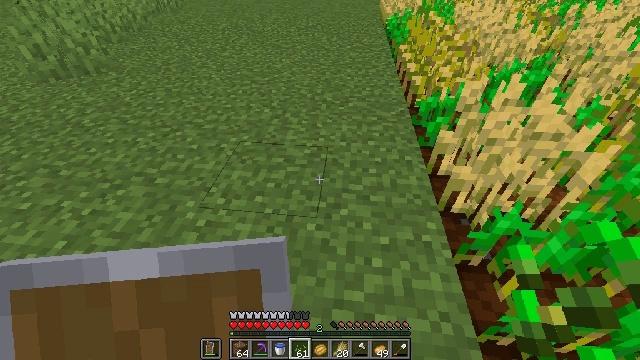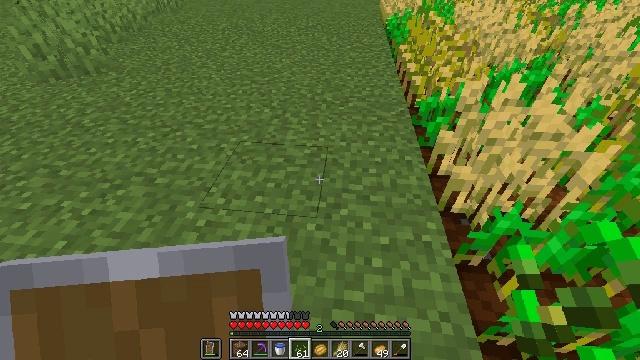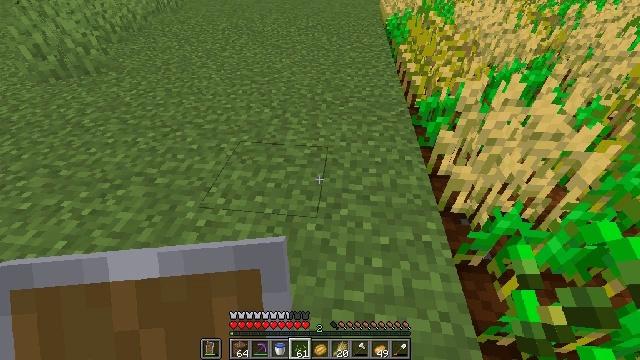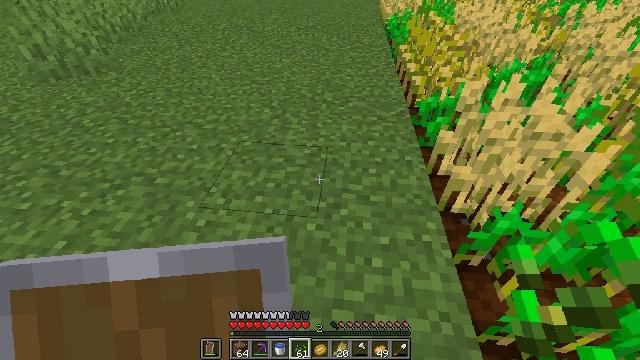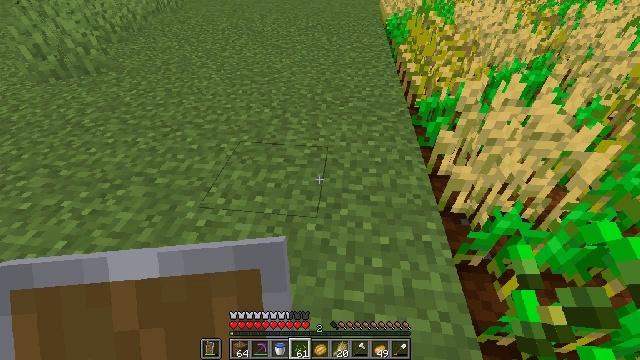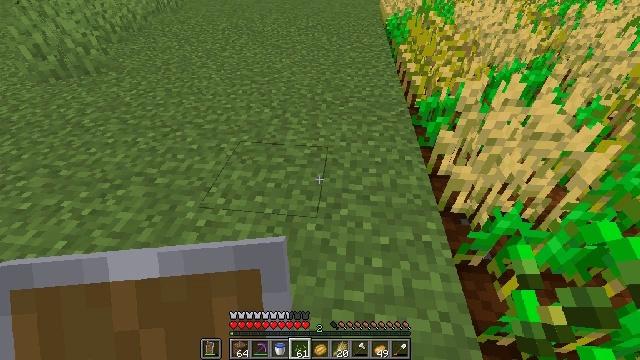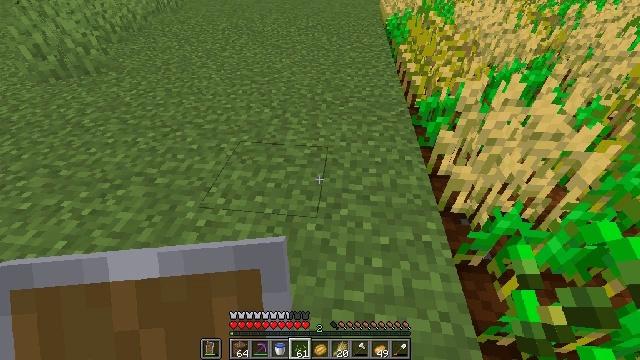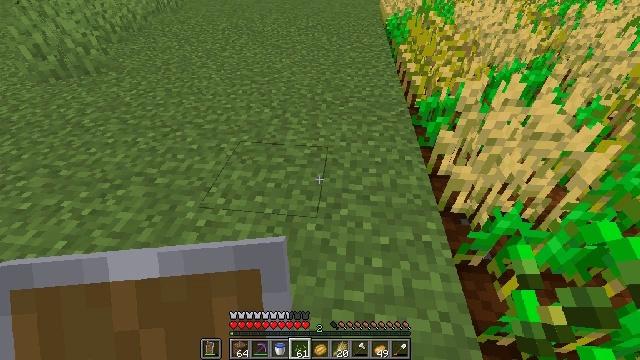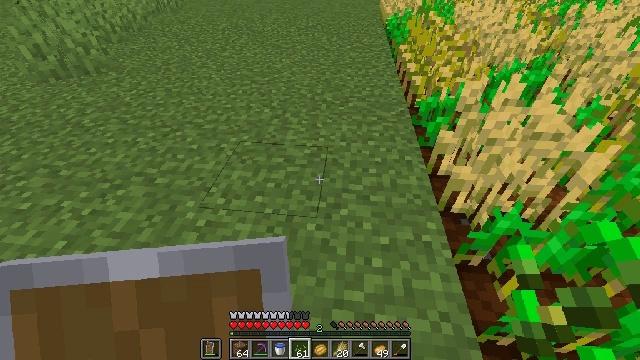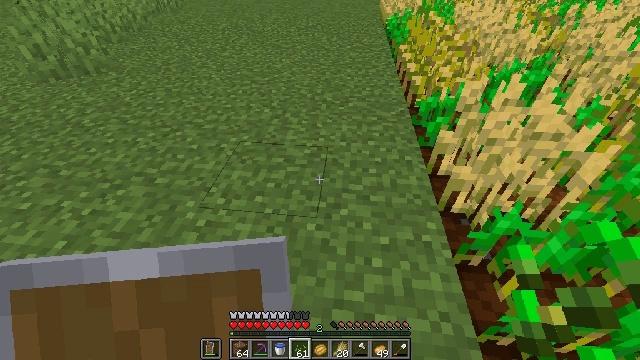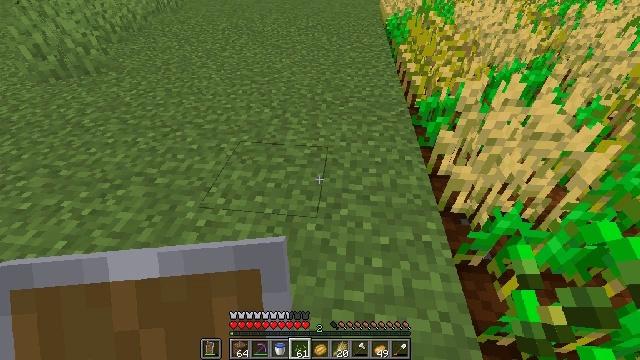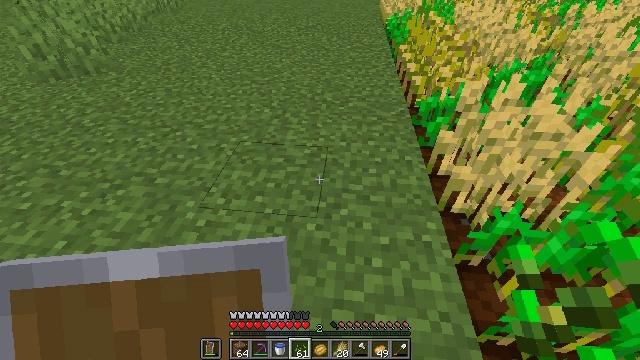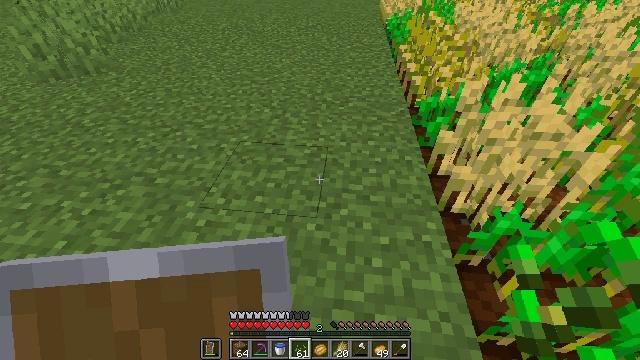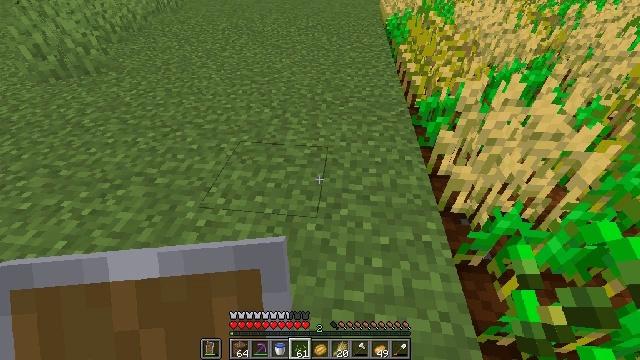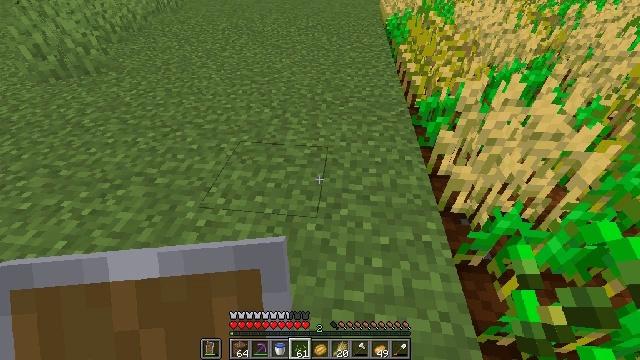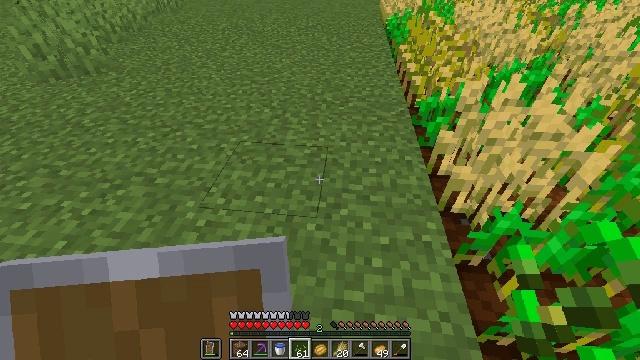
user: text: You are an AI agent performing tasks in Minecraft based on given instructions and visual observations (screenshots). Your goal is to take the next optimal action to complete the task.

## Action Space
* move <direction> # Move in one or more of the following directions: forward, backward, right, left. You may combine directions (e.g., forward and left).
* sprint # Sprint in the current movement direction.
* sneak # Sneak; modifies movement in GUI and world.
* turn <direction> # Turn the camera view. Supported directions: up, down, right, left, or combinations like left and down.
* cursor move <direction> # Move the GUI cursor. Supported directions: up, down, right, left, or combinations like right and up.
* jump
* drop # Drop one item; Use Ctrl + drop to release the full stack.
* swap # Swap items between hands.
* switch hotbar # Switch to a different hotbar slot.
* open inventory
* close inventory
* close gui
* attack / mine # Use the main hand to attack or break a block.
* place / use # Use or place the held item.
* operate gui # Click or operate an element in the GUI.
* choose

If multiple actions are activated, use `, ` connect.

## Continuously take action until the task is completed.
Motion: motion action
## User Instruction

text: Collect wheat crops.
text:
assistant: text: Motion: no_op
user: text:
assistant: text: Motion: no_op
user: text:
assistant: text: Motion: no_op
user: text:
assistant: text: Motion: no_op
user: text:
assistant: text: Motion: no_op
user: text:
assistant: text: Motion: no_op
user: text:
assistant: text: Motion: no_op
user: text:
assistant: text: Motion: no_op
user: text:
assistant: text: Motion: no_op
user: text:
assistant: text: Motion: no_op
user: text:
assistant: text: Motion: no_op
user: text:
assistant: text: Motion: no_op
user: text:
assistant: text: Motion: no_op
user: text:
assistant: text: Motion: no_op
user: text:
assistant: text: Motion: no_op
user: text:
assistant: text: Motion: no_op
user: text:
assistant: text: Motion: no_op
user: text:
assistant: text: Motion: no_op
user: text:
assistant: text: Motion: no_op
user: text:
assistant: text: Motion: no_op
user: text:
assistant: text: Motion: no_op
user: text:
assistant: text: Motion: no_op
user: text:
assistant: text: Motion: no_op
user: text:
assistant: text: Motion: no_op
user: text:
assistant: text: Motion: no_op
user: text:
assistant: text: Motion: no_op
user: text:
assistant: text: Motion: no_op
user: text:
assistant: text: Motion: no_op
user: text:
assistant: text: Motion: no_op
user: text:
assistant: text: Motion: no_op